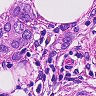
Metastatic tissue present: yes